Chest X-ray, PA view. Patient: 61 years old, sex M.
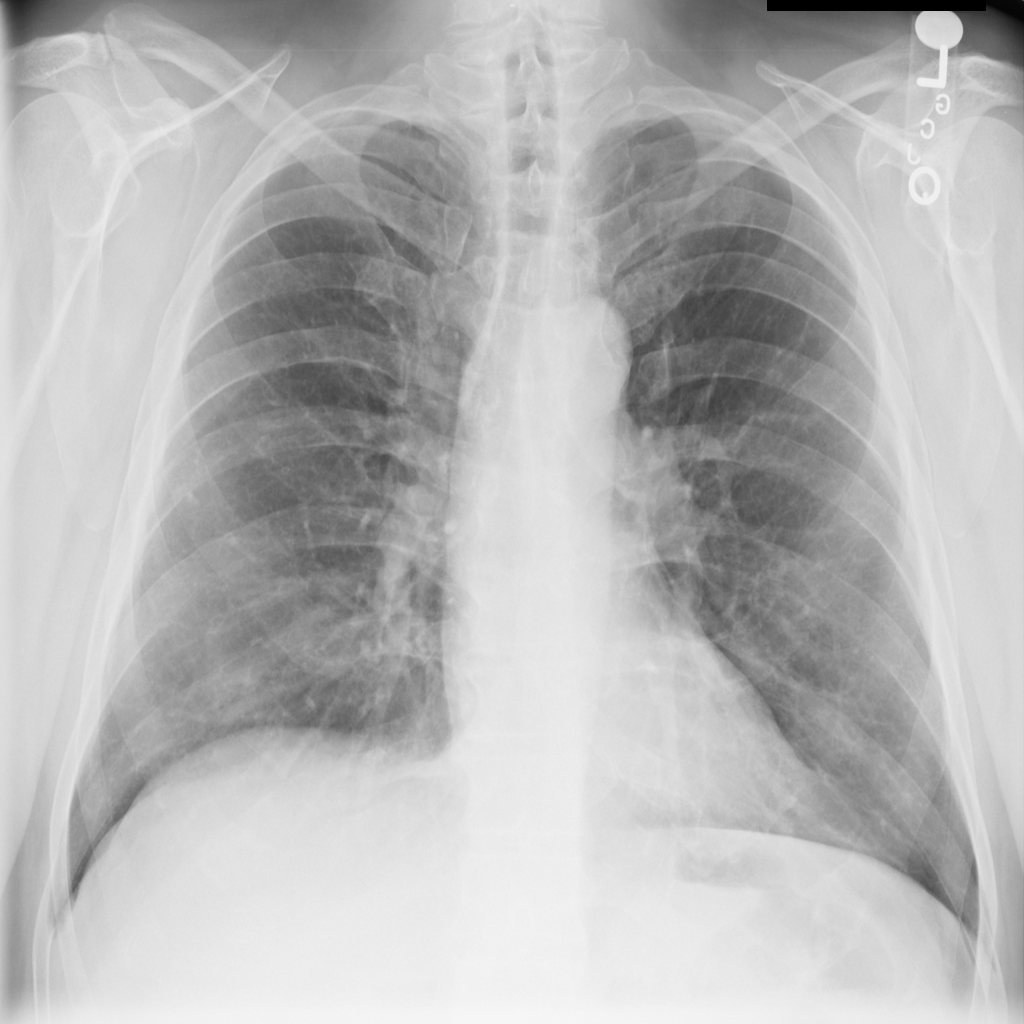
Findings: No Finding